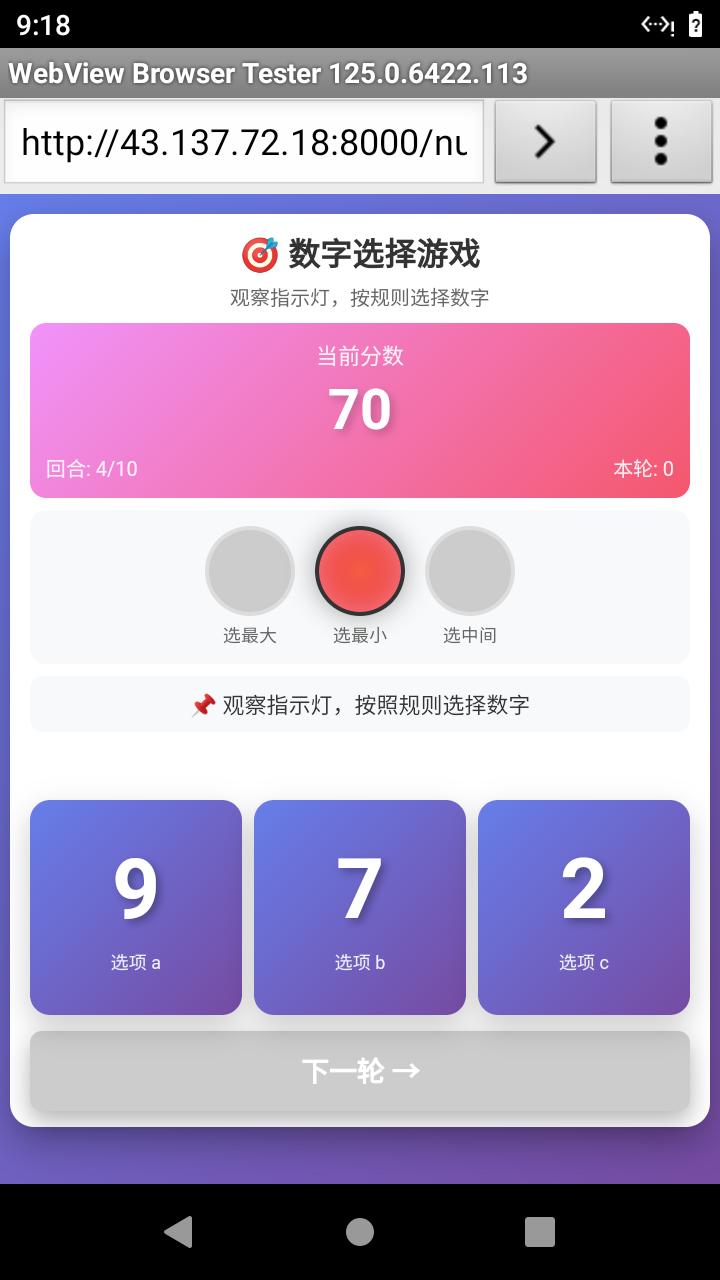

Select the correct number based on the traffic light color.
Answer: 2